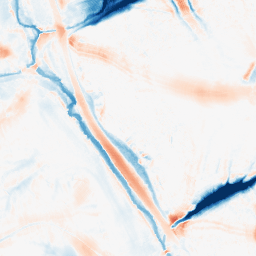
Category: morphological
Decomposition family: tophat_combined
Decomposition parameters: size: 20
Upsampling method: bicubic_3x
Upsampling parameters: scale: 3
Upsampling scale: 3